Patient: sex M, age 24
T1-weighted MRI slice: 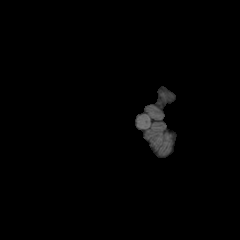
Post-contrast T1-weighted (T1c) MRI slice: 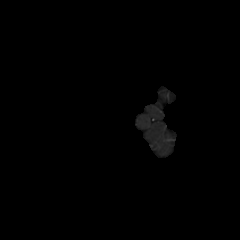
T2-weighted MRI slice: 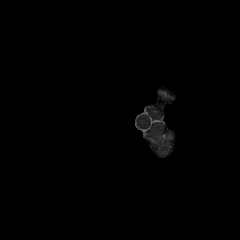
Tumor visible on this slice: no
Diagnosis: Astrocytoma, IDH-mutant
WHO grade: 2